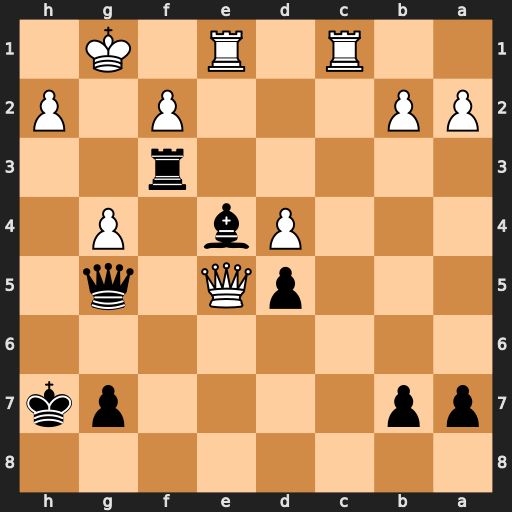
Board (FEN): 8/pp4pk/8/3pQ1q1/3Pb1P1/5r2/PP3P1P/2R1R1K1
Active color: b
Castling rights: -
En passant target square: -
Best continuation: Qxg4+ Qg3 Rxg3+